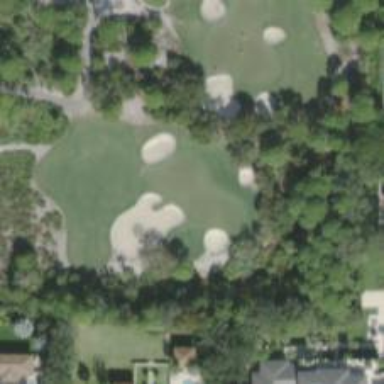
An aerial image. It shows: Golf hole.